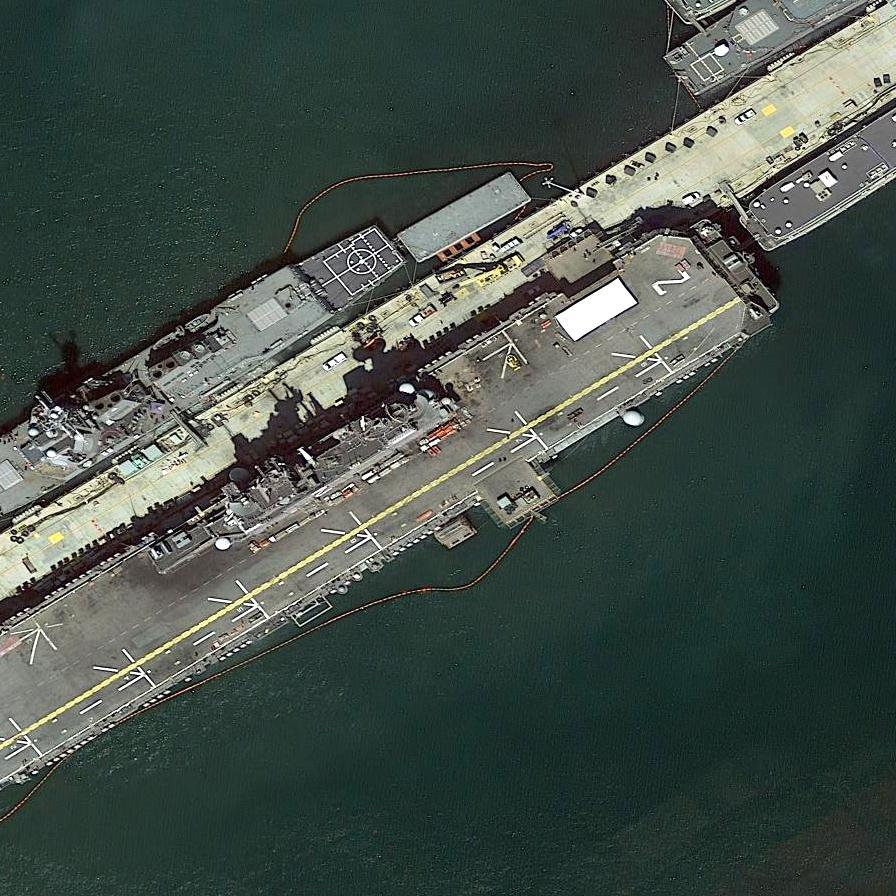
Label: assault